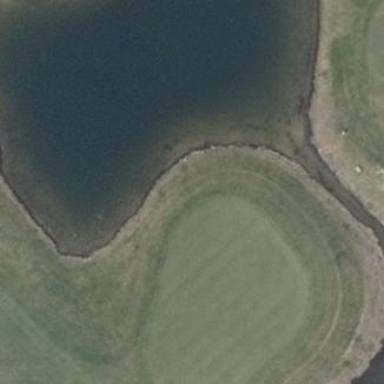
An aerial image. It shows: Picturesque scene of golf course with lateral water hazard.